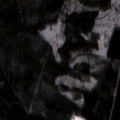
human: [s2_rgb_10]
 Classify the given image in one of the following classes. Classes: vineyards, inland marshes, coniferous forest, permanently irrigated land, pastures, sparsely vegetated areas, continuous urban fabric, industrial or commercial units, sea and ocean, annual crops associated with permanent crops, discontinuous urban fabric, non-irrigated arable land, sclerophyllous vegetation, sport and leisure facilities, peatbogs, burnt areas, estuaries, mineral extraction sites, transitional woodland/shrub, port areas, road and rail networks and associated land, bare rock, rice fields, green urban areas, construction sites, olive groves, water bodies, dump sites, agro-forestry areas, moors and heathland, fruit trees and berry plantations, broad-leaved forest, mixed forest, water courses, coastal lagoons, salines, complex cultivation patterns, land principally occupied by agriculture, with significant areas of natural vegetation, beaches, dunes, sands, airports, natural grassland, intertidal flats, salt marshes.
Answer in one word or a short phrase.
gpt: coniferous forest, mixed forest